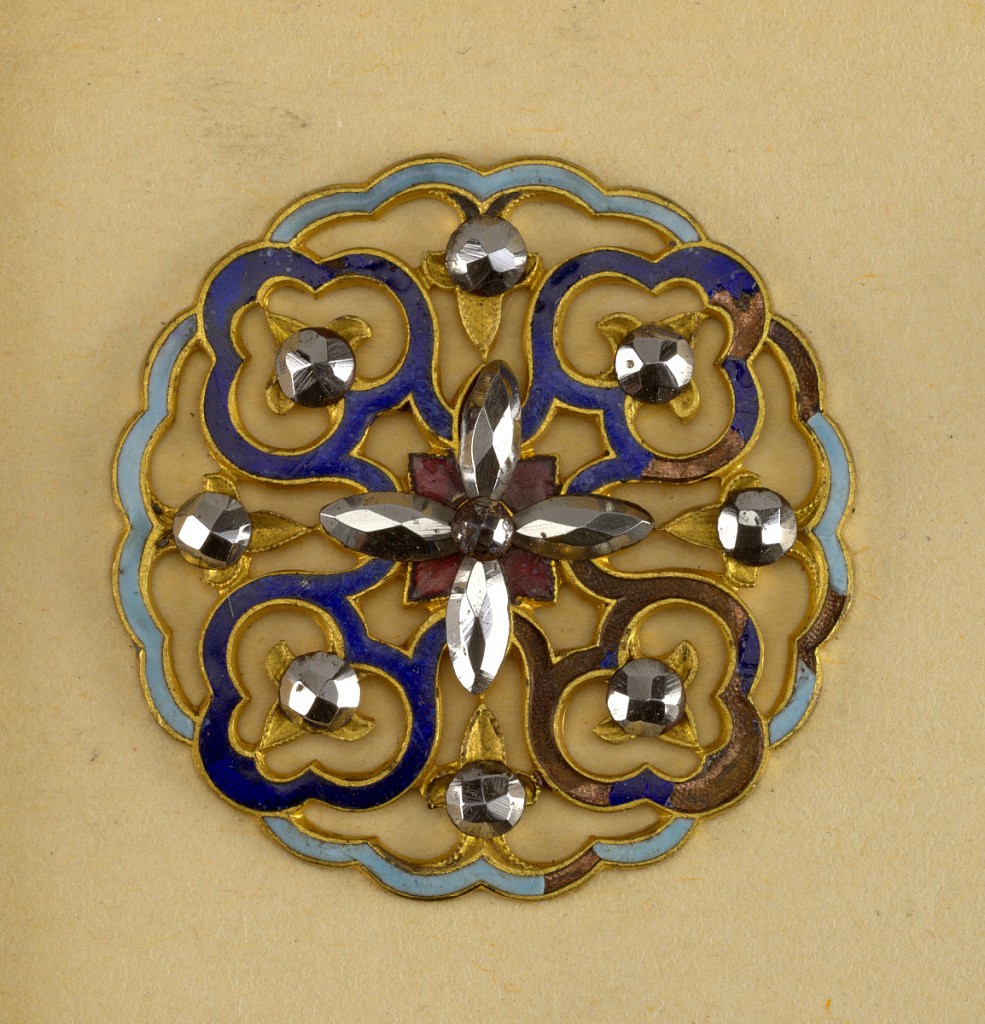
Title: Buttons
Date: late 19th century
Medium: brass, enamel and cut steel
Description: each button shows a design of four flowers [?] with cut steel centers, arranged around a central cross of cut steel; pierced work, ornamented with colored enamel.

Component -a is on card 10
Component -c is on Cooper Union Exhibition card 4